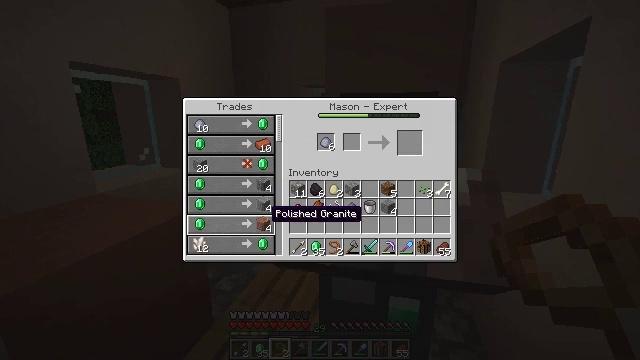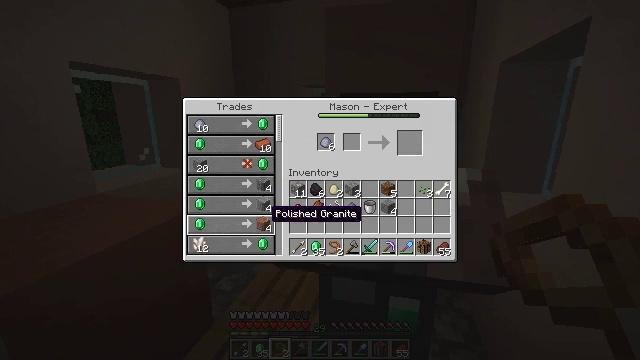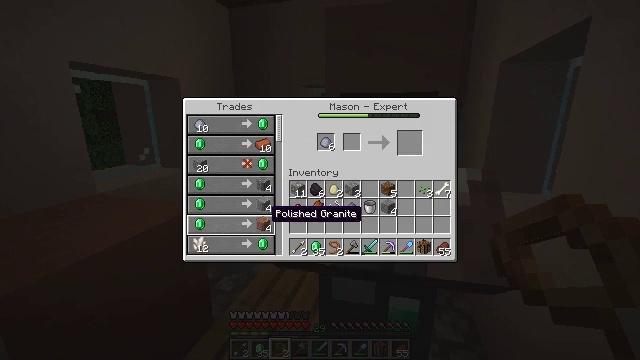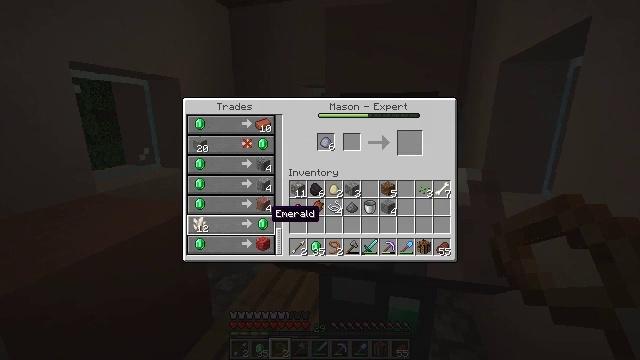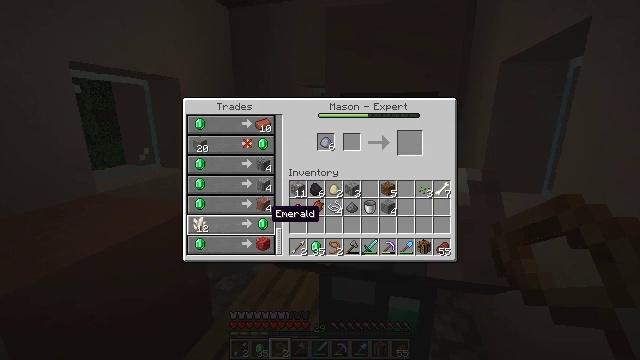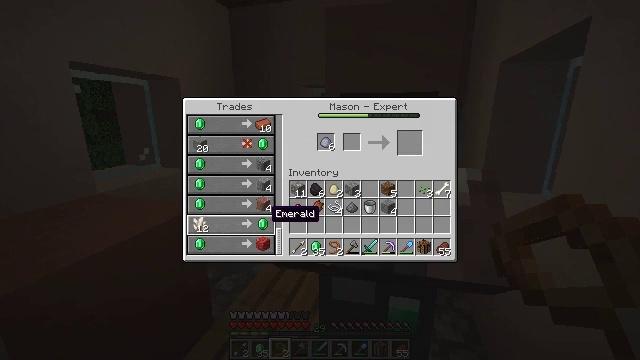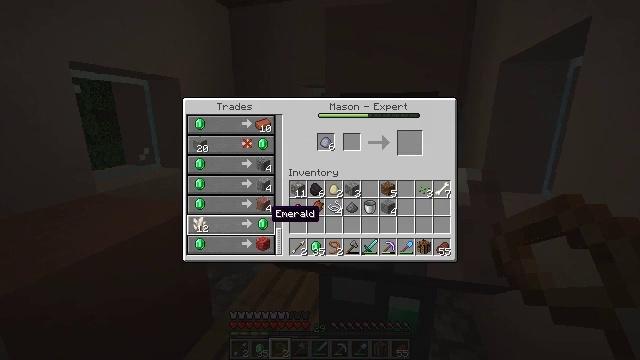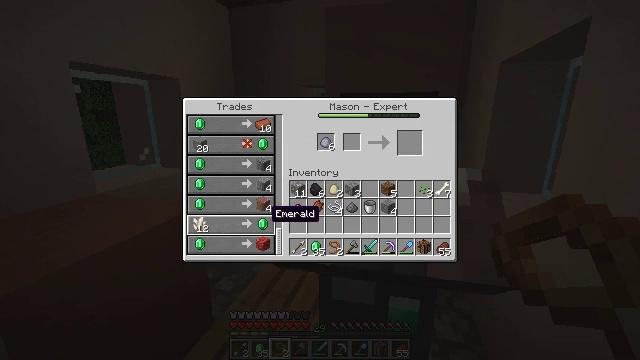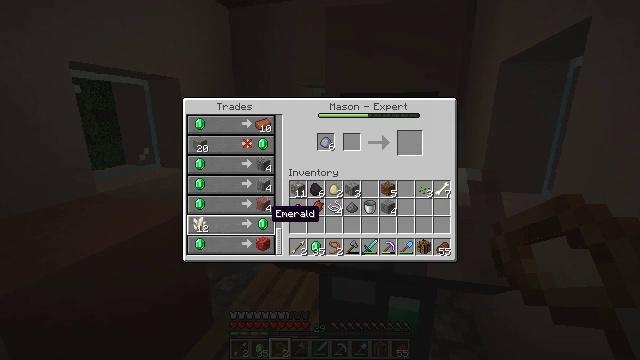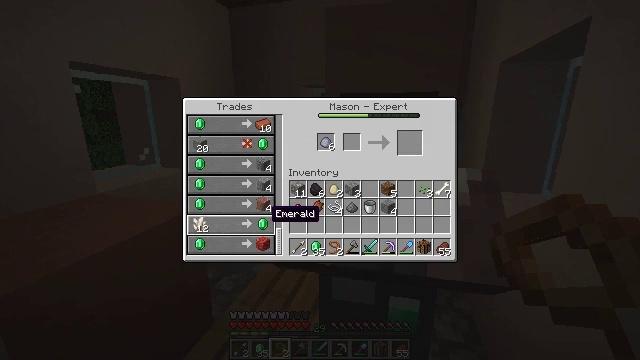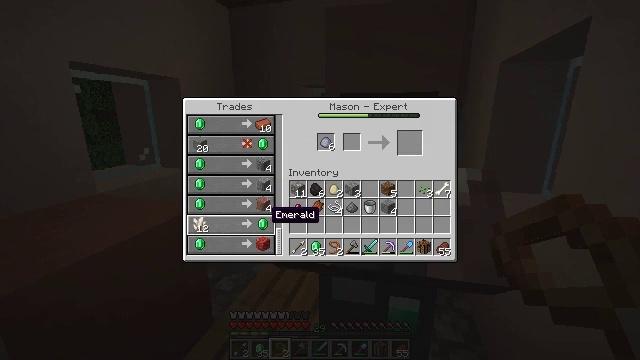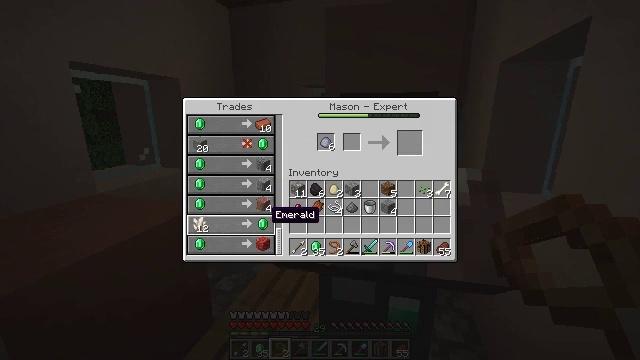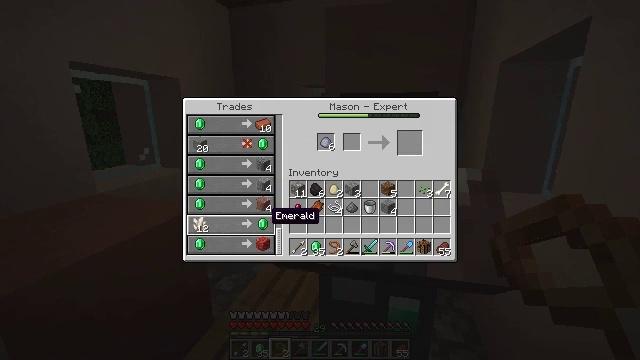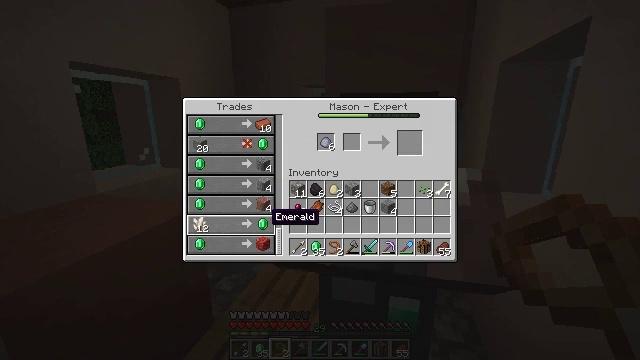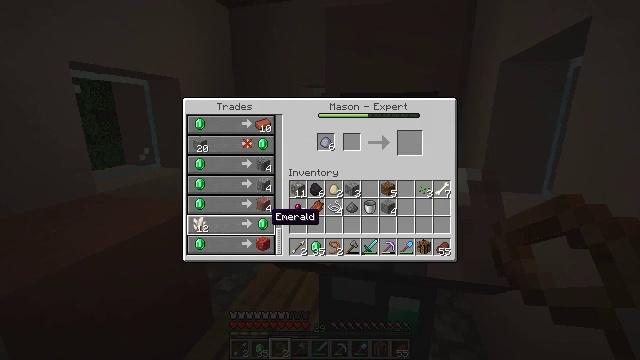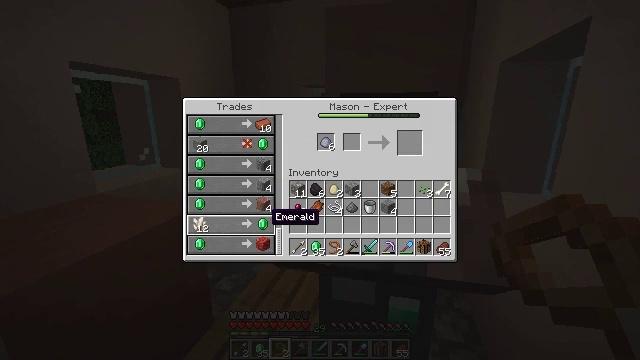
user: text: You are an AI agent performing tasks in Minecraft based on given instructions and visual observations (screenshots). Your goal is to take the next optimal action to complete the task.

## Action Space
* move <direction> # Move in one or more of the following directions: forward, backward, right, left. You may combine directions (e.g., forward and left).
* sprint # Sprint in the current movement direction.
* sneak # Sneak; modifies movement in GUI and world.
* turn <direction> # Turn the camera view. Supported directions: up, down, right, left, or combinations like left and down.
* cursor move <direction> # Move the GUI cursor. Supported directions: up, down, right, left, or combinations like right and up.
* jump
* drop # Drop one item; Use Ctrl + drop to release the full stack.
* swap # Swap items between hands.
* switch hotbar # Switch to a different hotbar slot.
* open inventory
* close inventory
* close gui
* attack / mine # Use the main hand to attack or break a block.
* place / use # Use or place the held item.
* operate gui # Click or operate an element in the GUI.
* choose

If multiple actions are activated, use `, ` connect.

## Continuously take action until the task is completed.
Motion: motion action
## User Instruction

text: Make red glazed terracotta by heating red terracotta in a furnace.
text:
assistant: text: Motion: no_op
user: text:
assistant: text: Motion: no_op
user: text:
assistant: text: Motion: no_op
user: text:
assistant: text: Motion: no_op
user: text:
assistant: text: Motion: no_op
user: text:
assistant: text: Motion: no_op
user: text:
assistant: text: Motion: no_op
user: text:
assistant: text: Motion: no_op
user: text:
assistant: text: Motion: no_op
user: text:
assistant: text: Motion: no_op
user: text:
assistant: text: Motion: no_op
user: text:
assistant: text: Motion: no_op
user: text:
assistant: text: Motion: no_op
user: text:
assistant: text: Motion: no_op
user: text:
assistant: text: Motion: no_op
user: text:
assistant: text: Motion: no_op
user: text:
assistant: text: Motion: no_op
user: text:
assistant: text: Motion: cursor move left
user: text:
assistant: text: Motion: cursor move left
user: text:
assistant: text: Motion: cursor move left
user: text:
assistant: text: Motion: cursor move left
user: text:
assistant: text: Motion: no_op
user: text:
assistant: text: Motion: no_op
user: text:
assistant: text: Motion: no_op
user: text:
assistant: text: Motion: no_op
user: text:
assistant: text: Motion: no_op
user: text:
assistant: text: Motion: no_op
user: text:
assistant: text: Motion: no_op
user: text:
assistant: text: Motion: no_op
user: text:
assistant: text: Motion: no_op